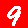
Digit: 9